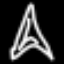
Label: The Eiffel Tower